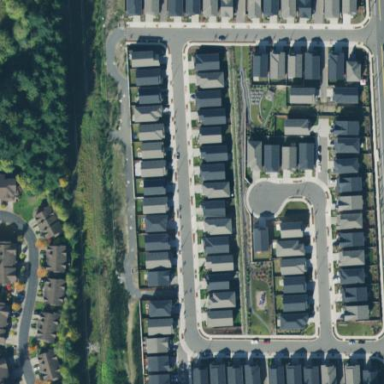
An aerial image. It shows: This residential area consists of single-family homes.